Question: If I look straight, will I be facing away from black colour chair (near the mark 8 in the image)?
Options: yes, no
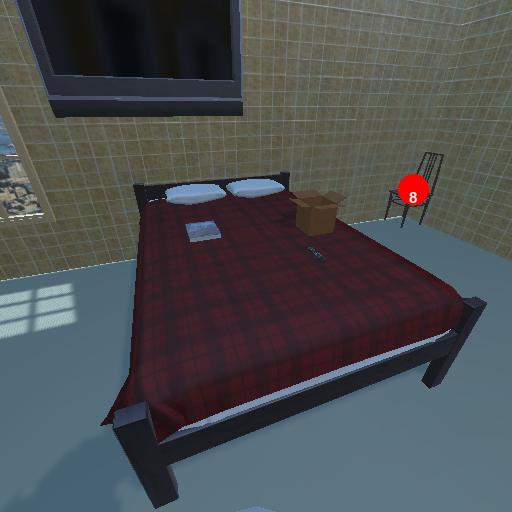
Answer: yes